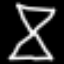
Label: hourglass